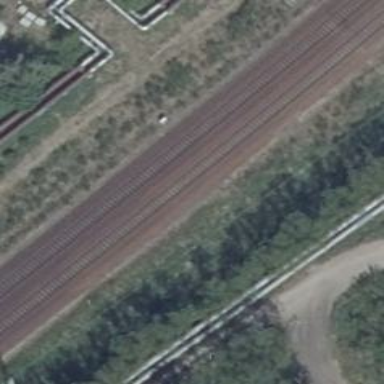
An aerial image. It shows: Site related to the railway.